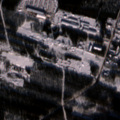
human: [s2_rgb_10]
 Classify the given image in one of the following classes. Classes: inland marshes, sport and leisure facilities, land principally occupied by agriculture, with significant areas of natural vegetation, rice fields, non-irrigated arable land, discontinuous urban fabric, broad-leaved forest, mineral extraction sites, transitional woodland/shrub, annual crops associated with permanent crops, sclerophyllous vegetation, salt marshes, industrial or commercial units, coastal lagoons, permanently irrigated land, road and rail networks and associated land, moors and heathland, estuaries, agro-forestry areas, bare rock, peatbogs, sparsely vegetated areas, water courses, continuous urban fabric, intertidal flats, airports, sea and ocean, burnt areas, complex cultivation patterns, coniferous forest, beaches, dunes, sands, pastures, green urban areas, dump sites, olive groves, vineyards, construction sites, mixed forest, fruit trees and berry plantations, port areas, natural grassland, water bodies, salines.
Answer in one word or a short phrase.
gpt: industrial or commercial units, mineral extraction sites, coniferous forest, transitional woodland/shrub